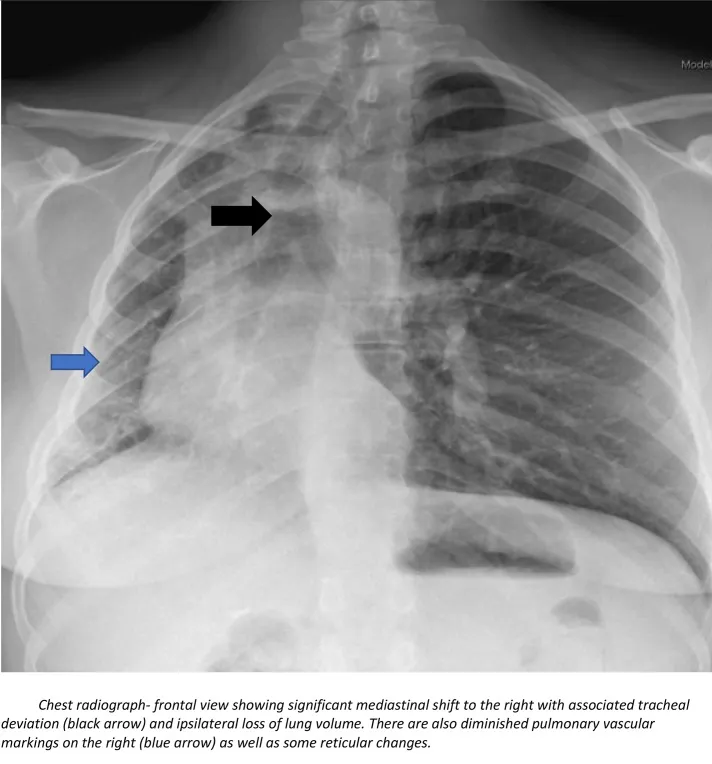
Chest radiograph-frontal view showing significant mediastinal shift to the right with associated tracheal deviation (black arrow) and ipsilateral loss of lung volume. There are also diminished pulmonary vascular markings on the right (blue arrow) as well as some reticular changes.
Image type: radiology (x_ray)